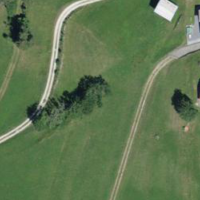
EUNIS habitat code: 24
Species observed at this site:
Echium vulgare